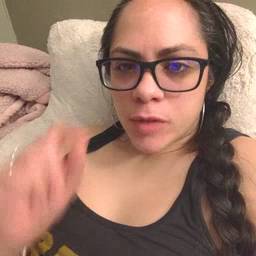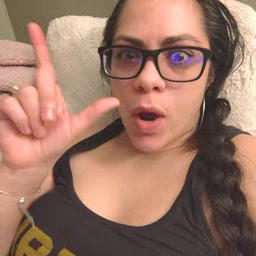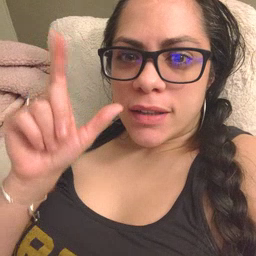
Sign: awake